Question: I'm attempting to load a bitmap image from an images folder from within the res folder using - 'Bitmap.getBitmapResource("/images/bg_general.png")'
But the image is not being found even though it exists at specified path. Im using blackberry eclipse plugin. Here is a snippet of my dir structure where the image is located -

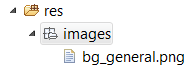
Answer: 'Bitmap.getBitmapResource("bg_general.png")' is the correct way to display the images. It works for me. Also, check whether the image is empty.